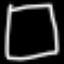
Label: square